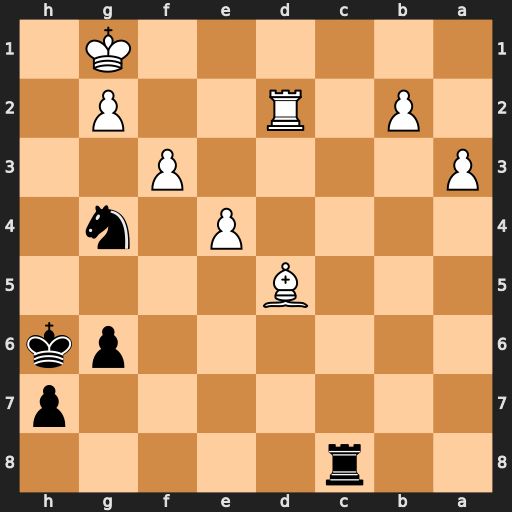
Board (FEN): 2r5/7p/6pk/3B4/4P1n1/P4P2/1P1R2P1/6K1
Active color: b
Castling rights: -
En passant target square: -
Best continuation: Rc1+ Rd1 Rxd1#